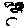
Label: moon